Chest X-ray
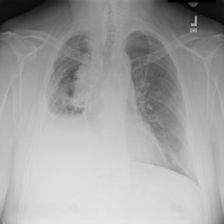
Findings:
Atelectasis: negative
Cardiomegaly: negative
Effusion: positive
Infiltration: negative
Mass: negative
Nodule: negative
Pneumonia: negative
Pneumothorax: negative
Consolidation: negative
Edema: negative
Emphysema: negative
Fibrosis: negative
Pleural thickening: positive
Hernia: negative